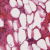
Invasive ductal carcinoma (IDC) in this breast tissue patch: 0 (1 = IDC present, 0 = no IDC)